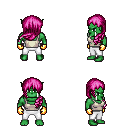
a pixel art fantasy rpg character, male body template, orc, green skin, white pirate shirt, white pants, pink left-swept hairstyle, gold gloves, four views (front, back, left, right), 2x2 character sprite sheet, small pixel art, hard edges, no anti-aliasing